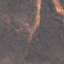
Label: HerbaceousVegetation